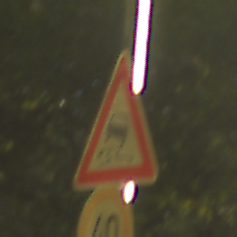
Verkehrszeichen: SchleuderOderRutschgefahr
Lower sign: Geschwindigkeit40
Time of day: SunriseSunset
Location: Outdoor (Nature)
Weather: PartlyCloudy
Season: NotSpecified
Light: Natural